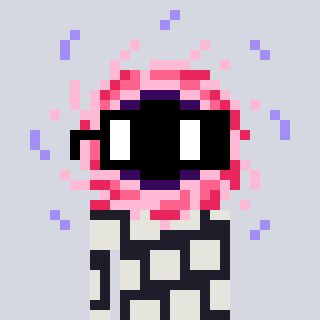
a pixel art character with square black glasses, a blackhole-shaped head and a grayscale-colored body on a cool background